七年级 · 度量几何学
如图, $\angle A O B=40^{\circ}, O B$ 是 $\angle A O C$ 的平分线, $O D$ 是 $\angle C O E$ 的平分线.

(1) 若 $\angle D O E=10^{\circ}$, 求 $\angle B O D$ 的度数;

(2) 若 $\angle A O D$ 与 $\angle B O D$ 互补, 求 $\angle C O E$ 的度数.
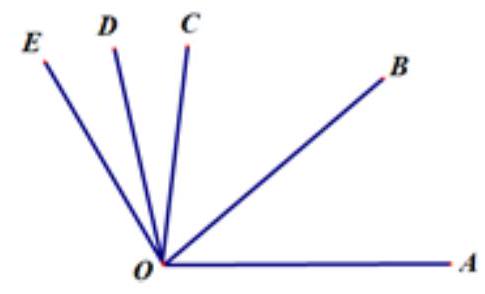
答案: (1) 解: $\because O B$ 是 $\angle A O C$ 的平分线, $O D$ 是 $\angle C O E$ 的平分线,

$\therefore \angle B O C=\angle A O B=40^{\circ}, \angle C O D=\angle D O E=10^{\circ}$,

$\therefore \angle B O D=\angle B O C+\angle C O D=40^{\circ}+10^{\circ}=50^{\circ}$

(2) 解: $\because O B$ 是 $\angle A O C$ 的平分线, $O D$ 是 $\angle C O E$ 的平分线,

$\therefore \angle B O C=\angle A O B=40^{\circ}$,

设 $\angle C O D=\angle D O E=x^{\circ}$,

$\therefore \angle B O D=\angle B O C+\angle C O D=(40+x)^{\circ}, \quad \angle A O D=\angle A O B+\angle B O C+\angle C O D=(80+x)^{\circ}$,

$\because \angle A O D$ 与 $\angle B O D$ 互补

$\therefore \angle A O D+\angle B O D=(40+x)^{\circ}+(80+x)^{\circ}=180^{\circ}$,

$\therefore x=30$

$\therefore \angle C O D=\angle D O E=30^{\circ}$,

$\therefore \angle C O E=2 \angle C O D=60^{\circ}$